Aerial crown-view tile of a tropical tree (Barro Colorado Island, Panama), acquired 20240716:
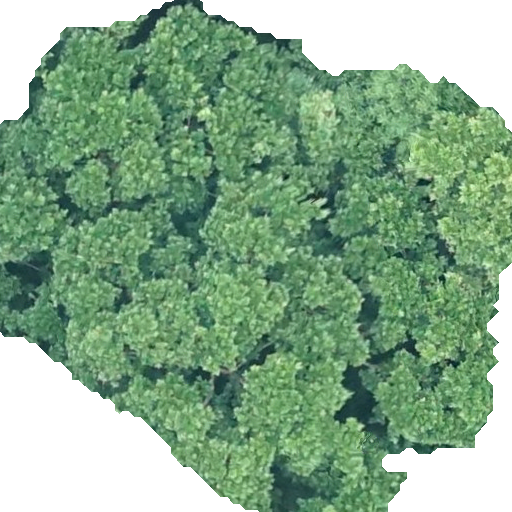
Species: Anacardium excelsum
GBIF accepted scientific name: Anacardium excelsum
Crown area: 317.89 m²